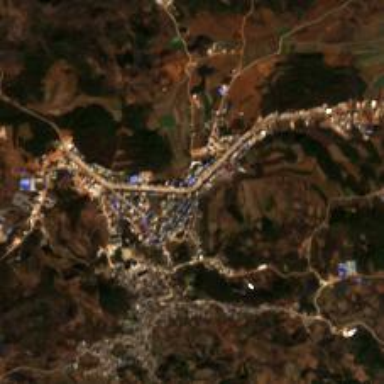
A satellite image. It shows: Ethnic township within town.